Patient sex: F
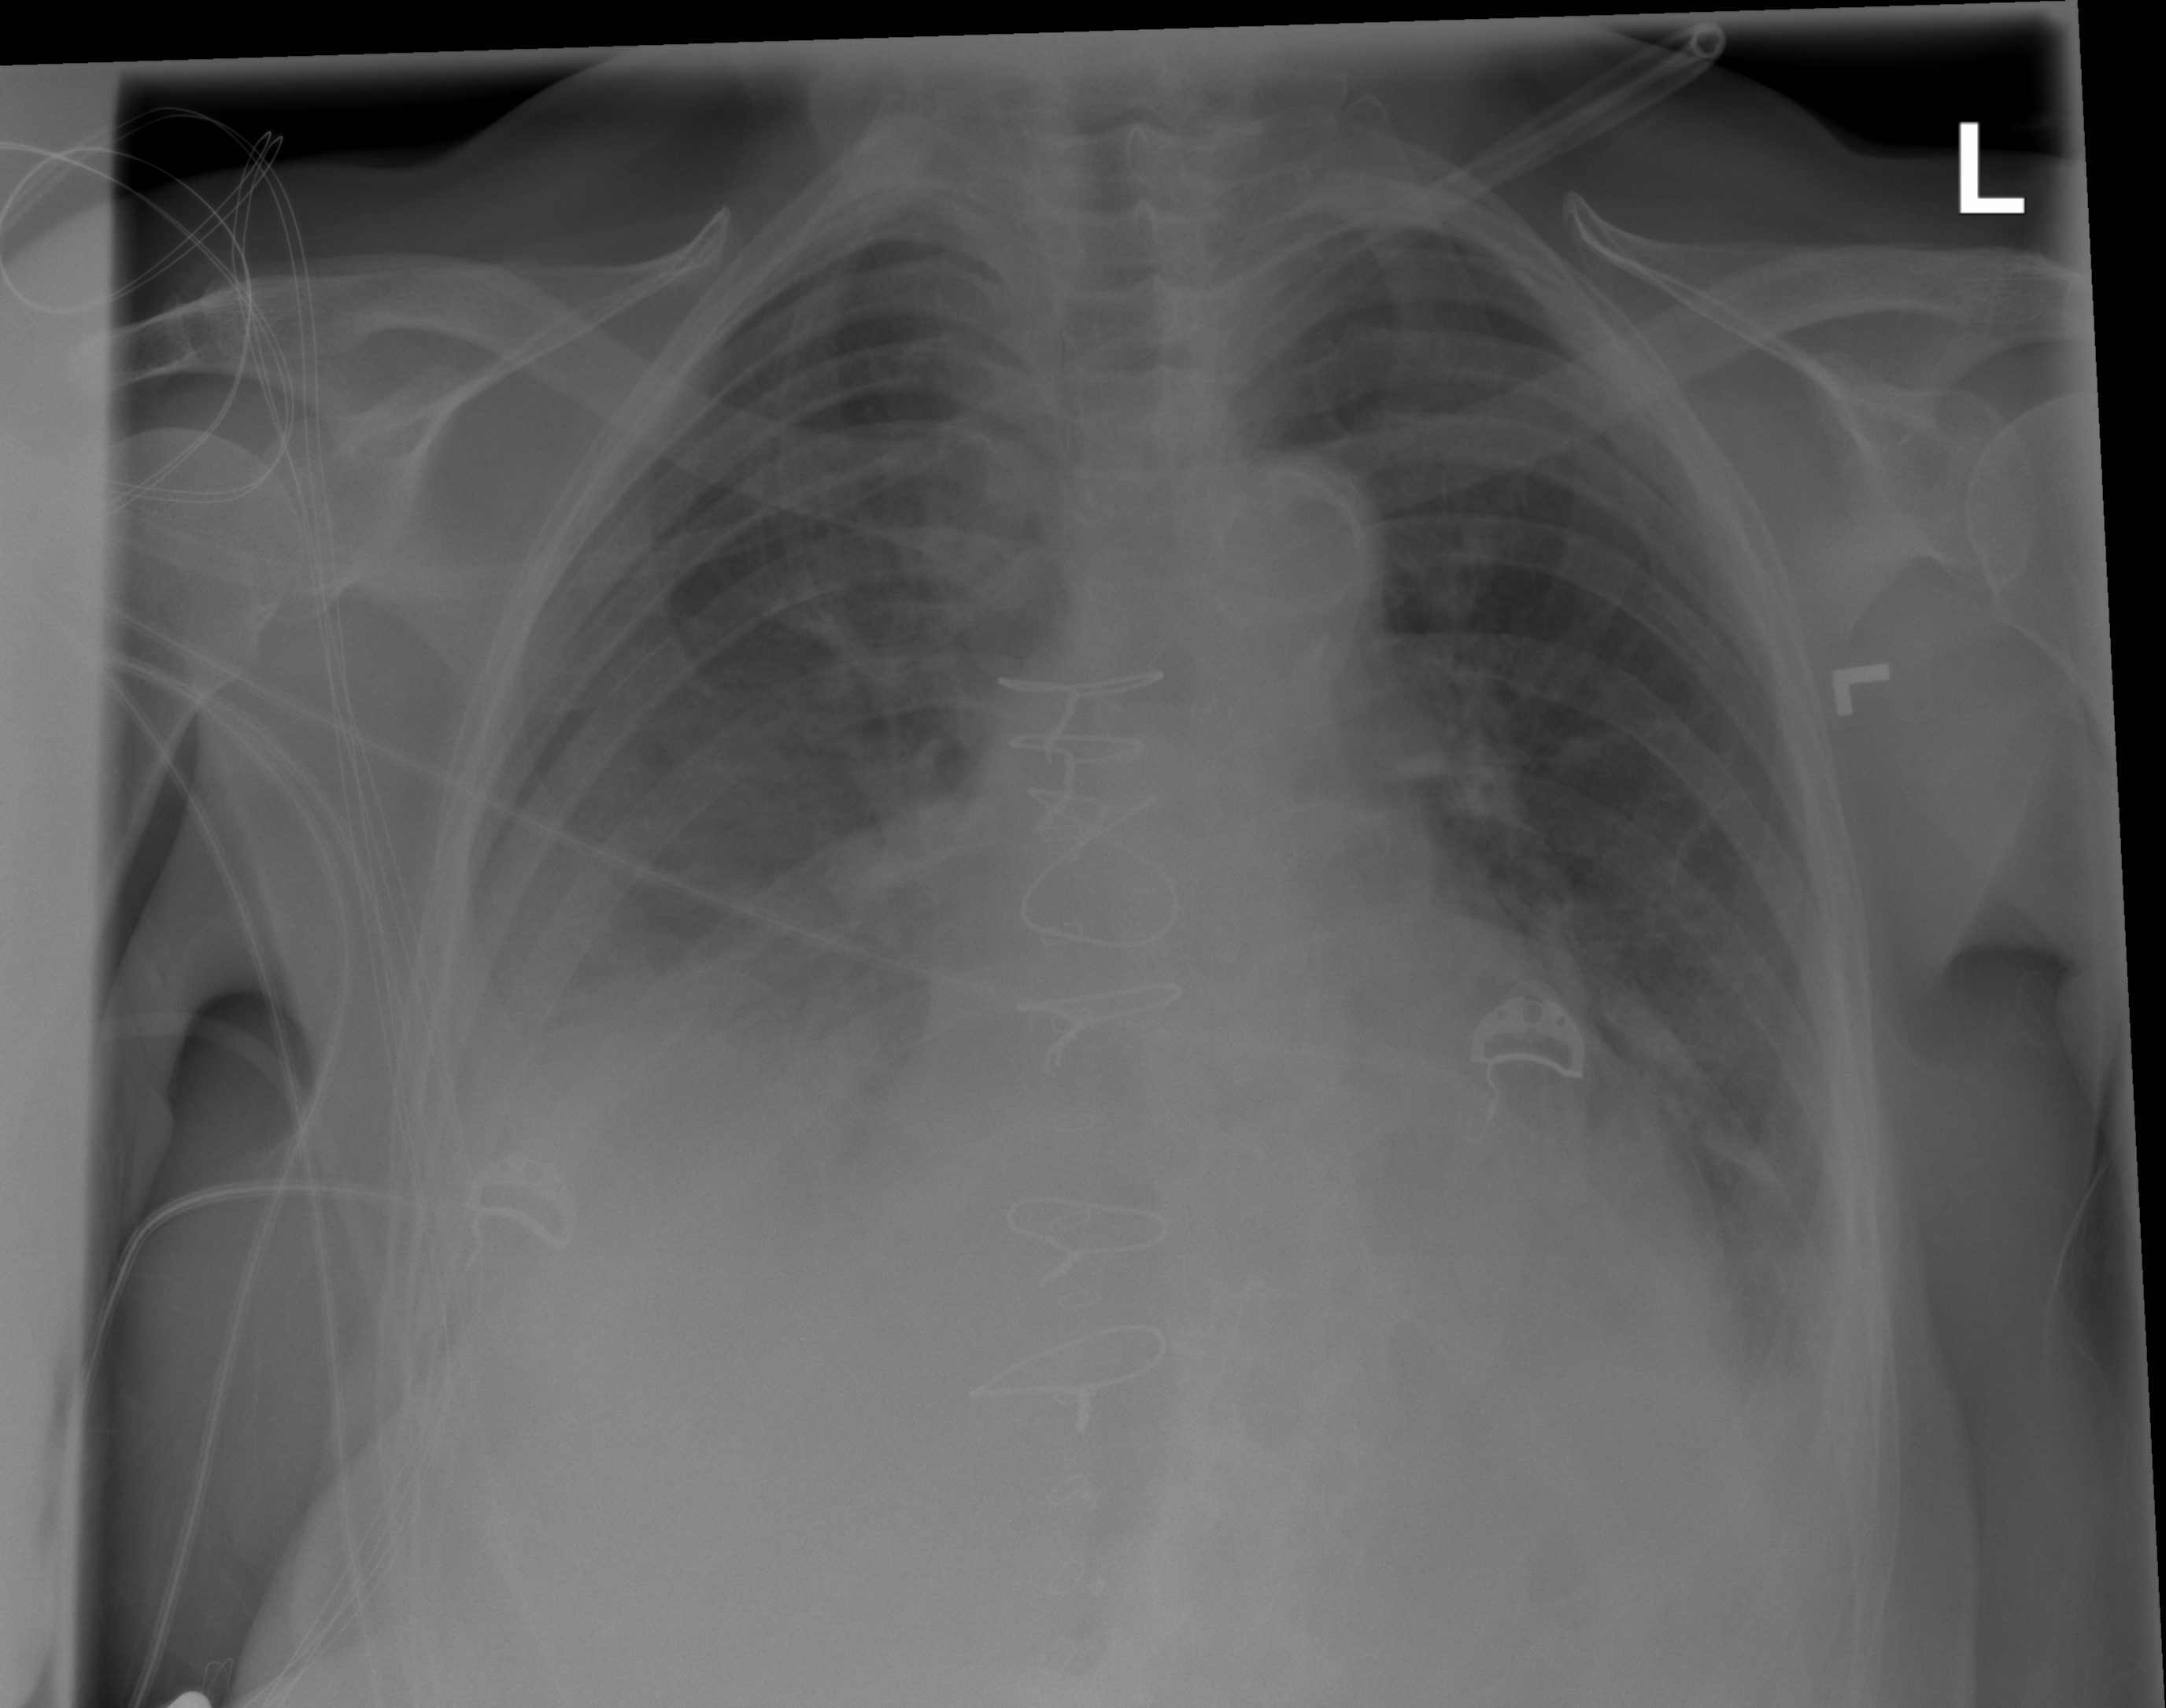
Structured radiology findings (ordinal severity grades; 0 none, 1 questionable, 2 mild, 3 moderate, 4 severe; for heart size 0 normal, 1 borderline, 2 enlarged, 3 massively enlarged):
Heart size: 0
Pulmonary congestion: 0
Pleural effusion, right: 3
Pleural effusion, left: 2
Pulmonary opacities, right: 0
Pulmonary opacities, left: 0
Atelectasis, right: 2
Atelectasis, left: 2